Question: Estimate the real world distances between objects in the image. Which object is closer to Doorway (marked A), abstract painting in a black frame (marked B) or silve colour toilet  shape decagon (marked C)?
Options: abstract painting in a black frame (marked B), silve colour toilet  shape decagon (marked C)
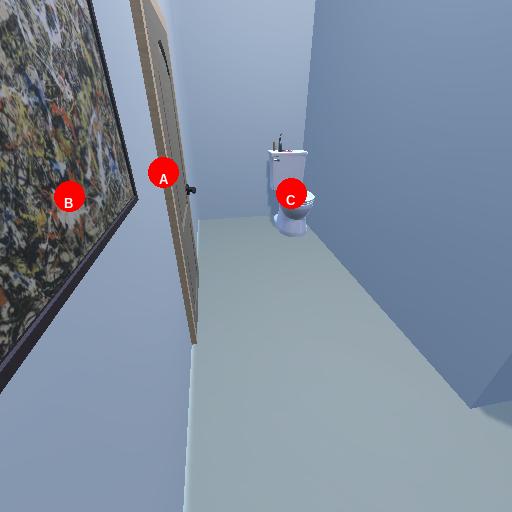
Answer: abstract painting in a black frame (marked B)